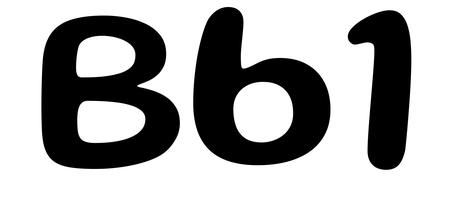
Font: Gluten_Medium